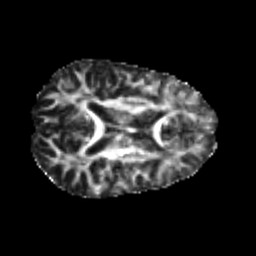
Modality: FA
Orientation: axial
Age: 20
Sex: male
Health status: healthy
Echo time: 0.074 s